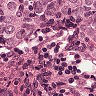
Metastatic tissue present: yes